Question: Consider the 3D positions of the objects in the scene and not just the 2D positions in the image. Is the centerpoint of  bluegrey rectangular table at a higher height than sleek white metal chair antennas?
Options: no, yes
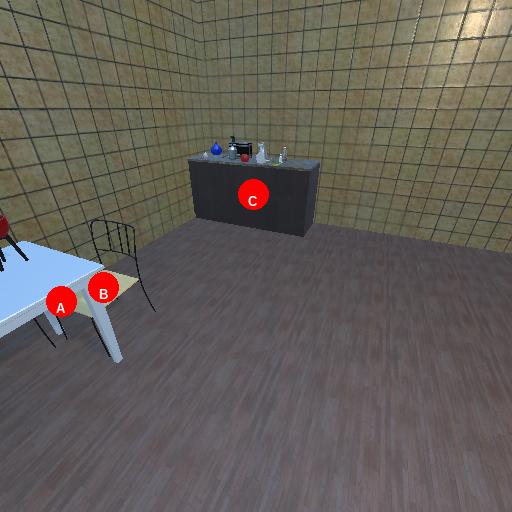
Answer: no